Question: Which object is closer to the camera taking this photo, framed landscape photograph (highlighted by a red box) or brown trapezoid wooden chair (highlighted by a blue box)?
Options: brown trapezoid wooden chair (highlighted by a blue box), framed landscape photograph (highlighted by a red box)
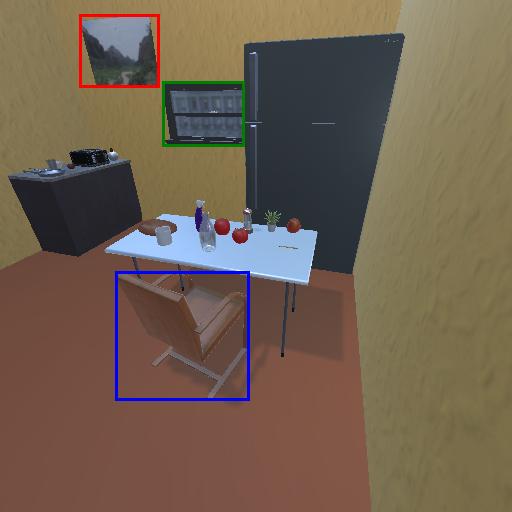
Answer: brown trapezoid wooden chair (highlighted by a blue box)